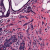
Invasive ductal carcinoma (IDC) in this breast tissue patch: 1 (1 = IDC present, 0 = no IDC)